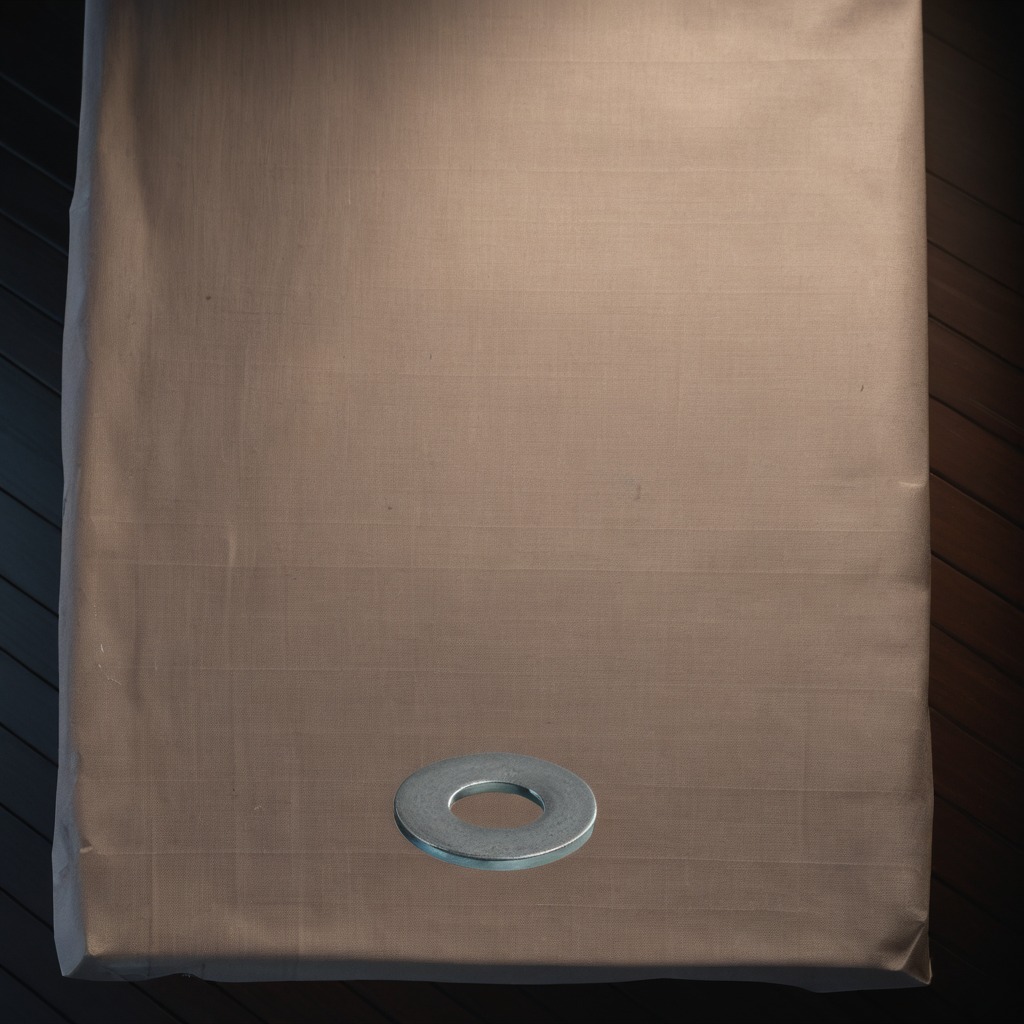
A flat metal washer lying on the wooden table.